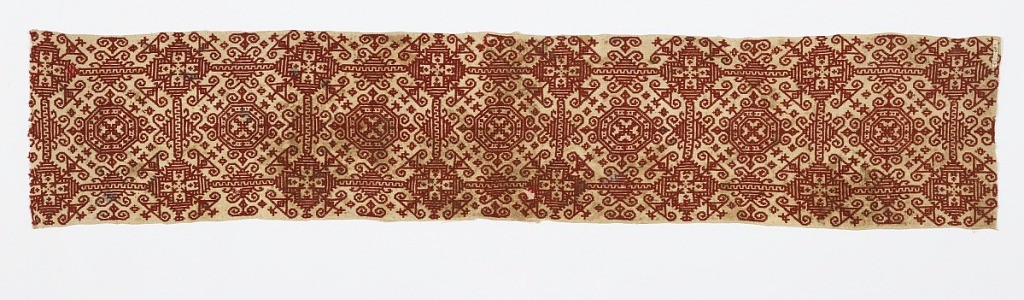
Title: Band
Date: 17th–18th century
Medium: silk on linen Technique: embroidered on plain weave
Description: Strip of embroidered linen embroidered in red silk. Detached motives similar to Aegean Island ornament. Possibly worked in Egypt.